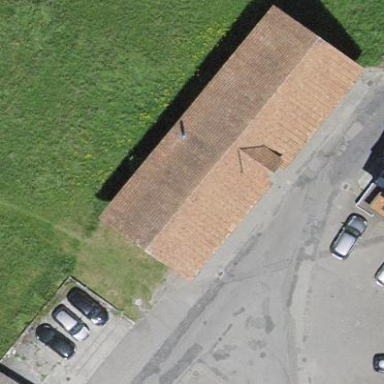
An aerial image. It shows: Barn.